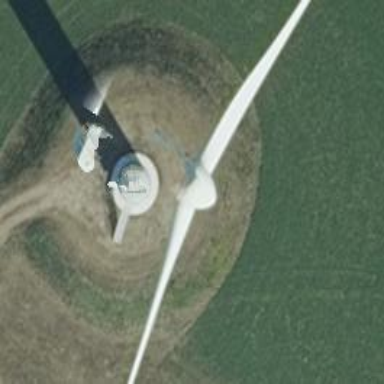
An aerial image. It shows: Wind turbine generating power.